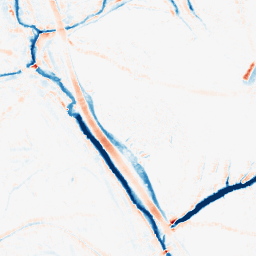
Category: morphological
Decomposition family: morphological_ellipse
Decomposition parameters: operation: average
width: 10
height: 10
Upsampling method: sinc_hamming
Upsampling parameters: scale: 2
kernel_size: 4
Upsampling scale: 2